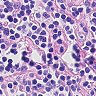
Metastatic tissue present: no